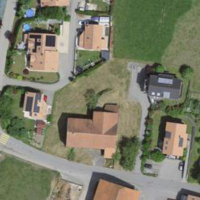
EUNIS habitat code: 55
Species observed at this site:
Corylus avellana